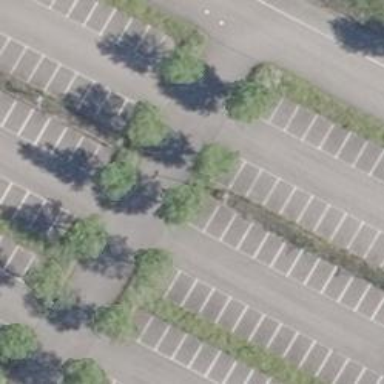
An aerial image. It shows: Parking aisle designated as service road.